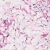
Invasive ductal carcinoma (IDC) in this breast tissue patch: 0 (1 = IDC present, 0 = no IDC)